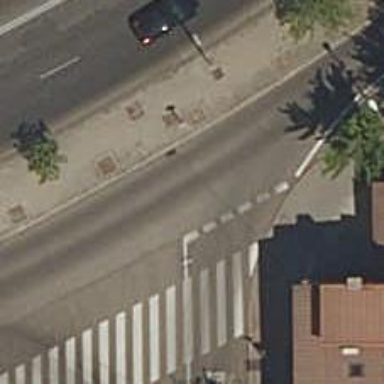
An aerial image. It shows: Residential road with asphalt surface. Both sides have sidewalks.